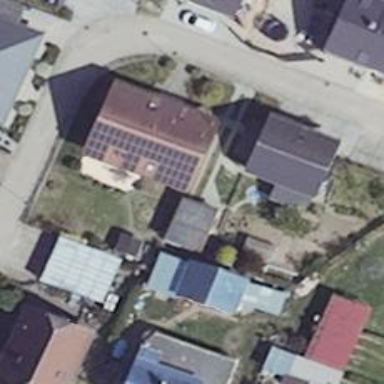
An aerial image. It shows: Simple and straightforward house.